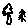
Label: tree